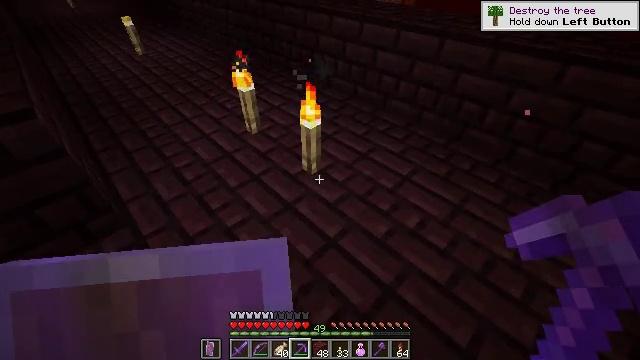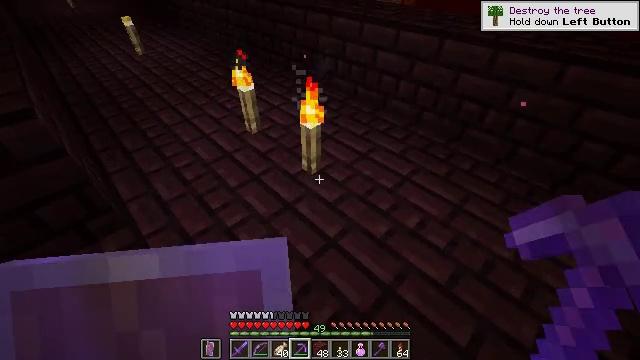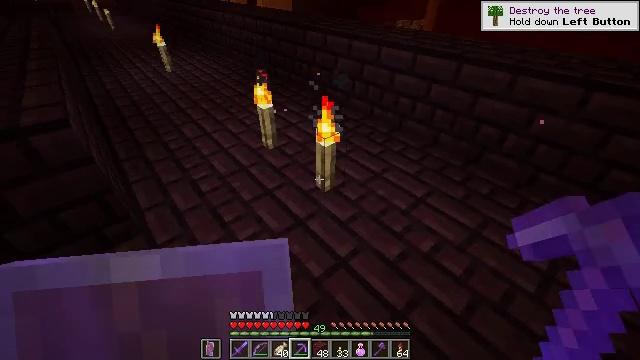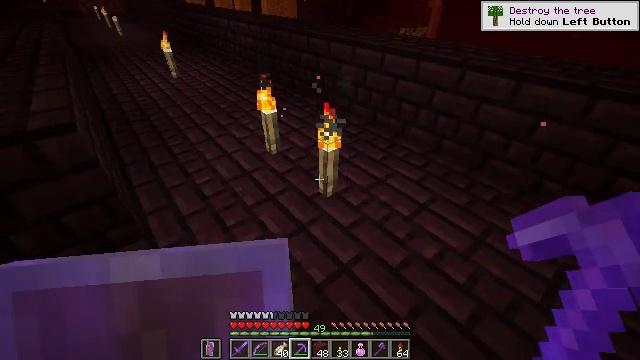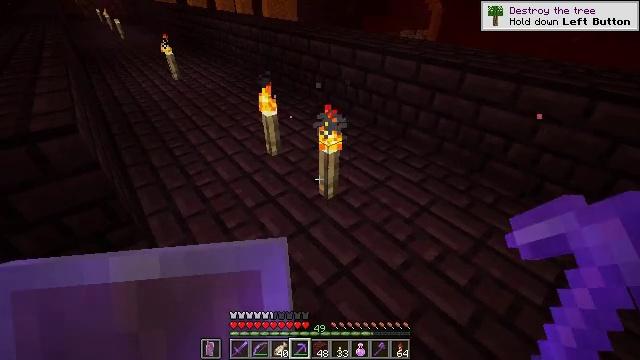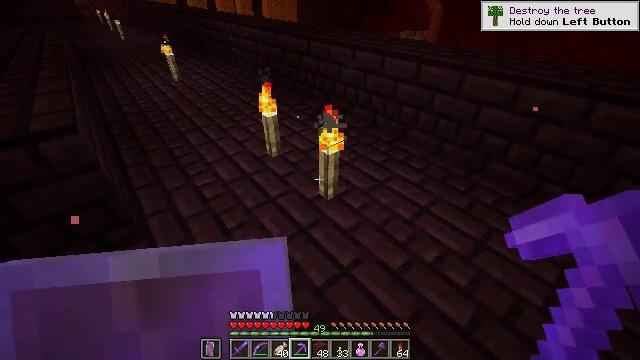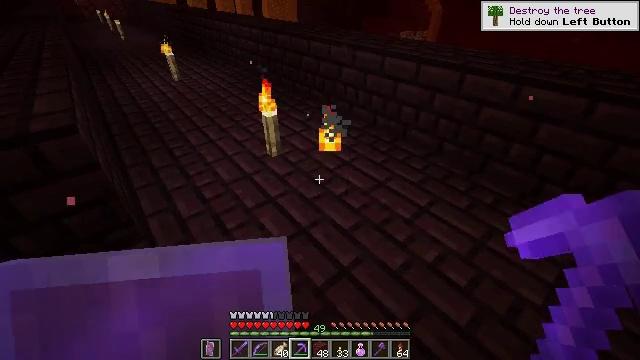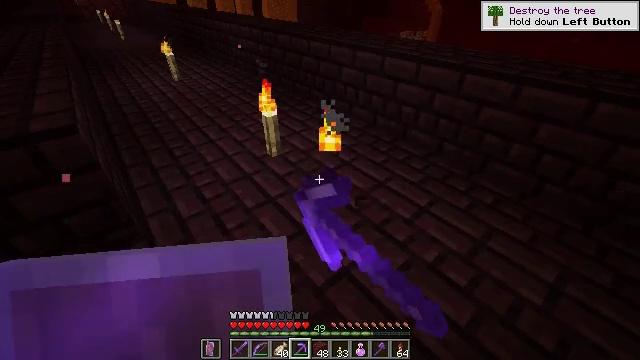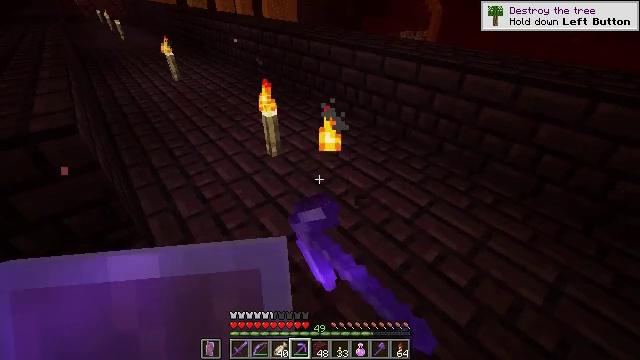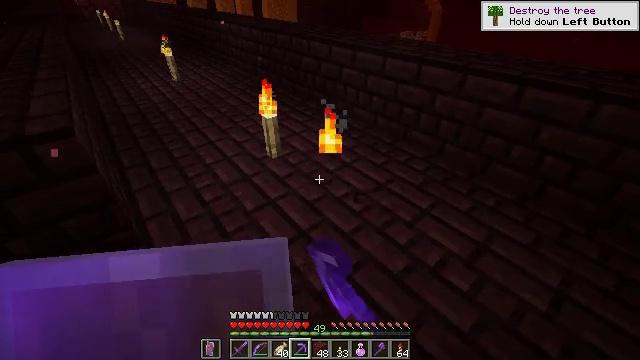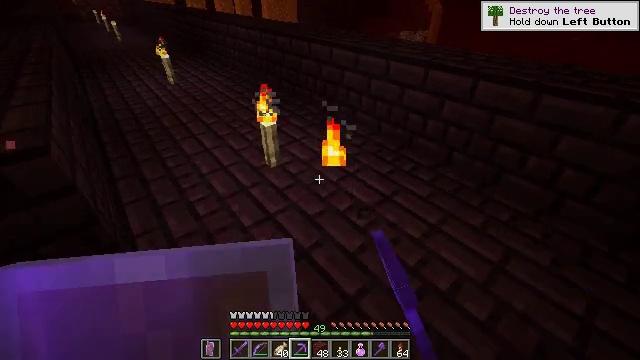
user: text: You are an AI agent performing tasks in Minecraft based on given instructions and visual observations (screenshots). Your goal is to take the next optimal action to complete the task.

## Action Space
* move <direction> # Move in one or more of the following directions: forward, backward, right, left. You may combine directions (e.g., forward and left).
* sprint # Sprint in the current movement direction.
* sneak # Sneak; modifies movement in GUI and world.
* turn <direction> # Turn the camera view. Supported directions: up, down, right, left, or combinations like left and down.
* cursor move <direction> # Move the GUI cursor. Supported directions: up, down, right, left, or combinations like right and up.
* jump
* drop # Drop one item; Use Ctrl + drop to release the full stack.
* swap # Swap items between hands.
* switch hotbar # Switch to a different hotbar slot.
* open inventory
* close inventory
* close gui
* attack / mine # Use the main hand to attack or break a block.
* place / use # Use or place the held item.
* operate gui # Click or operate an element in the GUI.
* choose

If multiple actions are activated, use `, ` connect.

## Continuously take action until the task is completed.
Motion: motion action
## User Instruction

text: Remove the torch from its spot.
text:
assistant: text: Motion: no_op
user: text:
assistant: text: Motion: turn left and up
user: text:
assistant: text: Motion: turn up
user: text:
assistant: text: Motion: no_op
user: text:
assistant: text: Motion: no_op
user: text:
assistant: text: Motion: attack / mine
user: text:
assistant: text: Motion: attack / mine
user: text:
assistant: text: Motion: attack / mine
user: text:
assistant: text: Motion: move forward
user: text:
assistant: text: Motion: move forward
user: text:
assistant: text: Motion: no_op